Interaction volume radius: 10 \u00c5
Interaction volume height: 20 \u00c5
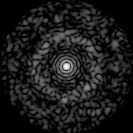
Disorder parameter: 0.8566